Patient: sex M, age 56
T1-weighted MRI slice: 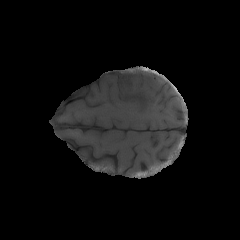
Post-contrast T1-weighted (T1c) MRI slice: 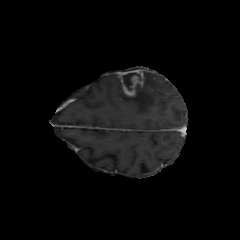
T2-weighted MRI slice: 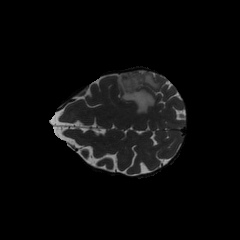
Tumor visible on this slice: yes
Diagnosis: Glioblastoma, IDH-wildtype
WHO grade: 4